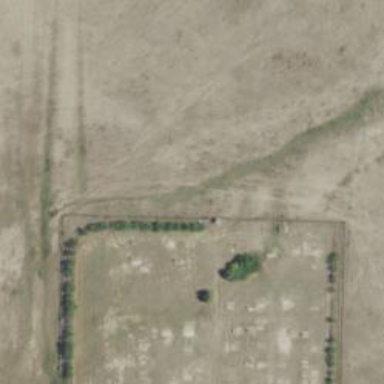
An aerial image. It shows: Cemetery.